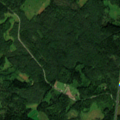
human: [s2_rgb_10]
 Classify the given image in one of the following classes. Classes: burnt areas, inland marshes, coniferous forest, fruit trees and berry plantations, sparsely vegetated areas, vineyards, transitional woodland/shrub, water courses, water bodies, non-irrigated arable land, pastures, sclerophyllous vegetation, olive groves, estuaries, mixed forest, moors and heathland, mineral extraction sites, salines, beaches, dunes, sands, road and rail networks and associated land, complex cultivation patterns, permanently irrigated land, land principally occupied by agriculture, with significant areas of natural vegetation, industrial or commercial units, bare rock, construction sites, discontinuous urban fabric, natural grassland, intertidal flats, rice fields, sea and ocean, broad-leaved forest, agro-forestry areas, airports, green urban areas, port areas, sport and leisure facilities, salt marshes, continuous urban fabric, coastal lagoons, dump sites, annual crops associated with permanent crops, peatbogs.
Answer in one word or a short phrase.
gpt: coniferous forest, mixed forest, transitional woodland/shrub